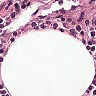
Metastatic tissue present: no